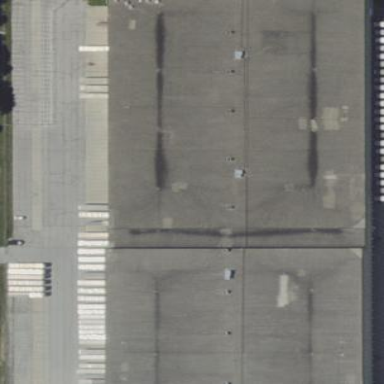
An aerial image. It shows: Warehouse building.